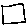
Label: square